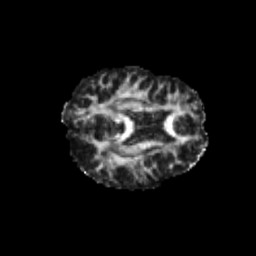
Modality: FA
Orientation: axial
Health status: healthy
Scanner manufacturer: philips
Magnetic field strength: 3 T
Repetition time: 6.964 s
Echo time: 0.092 s